Field crop: maize
Growth stage: 2
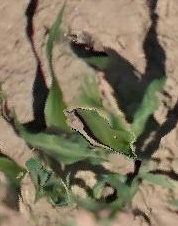
Species: maize